Question: I am using matplotlib.pyplot for a little module I am developing (code appended). However, I can't work out how to customise the figure (increas figure size, change background canvas colour). How do I do this. I have tried 'fig = plt.figure(figsize=(16,8))' after 'self.fig, self.ax = plt.subplots()' and this does increase the figure size and add my buttons but shows my plot on a seperate figure. What is my simple mistake?

'''
# Setup the axes.
self.fig, self.ax = plt.subplots()
self.slider_ax = self.fig.add_axes([0.2, 0.03, 0.65, 0.03])
self.delete_ax = self.fig.add_axes([0.85, 0.84, 0.1, 0.04])
self.register_ax = self.fig.add_axes([0.85, 0.78, 0.1, 0.04])
self.add_ax = self.fig.add_axes([0.85, 0.72, 0.1, 0.04])
self.save_ax = self.fig.add_axes([0.85, 0.66, 0.1, 0.04])
self.reset_ax = self.fig.add_axes([0.85, 0.16, 0.1, 0.04])
self.quit_ax = self.fig.add_axes([0.85, 0.1, 0.1, 0.04])
# Make the slider
! self.slider = Slider(self.slider_ax, 'Frame', 0, 1,
valinit=0, valfmt='%1.2f', closedmin=True,
closedmax=False)
self.slider.on_changed(self.update)
#Make the buttons
self.del_button = Button(self.delete_ax, 'Delete')
self.del_button.on_clicked(self.delete)
self.reg_button = Button(self.register_ax, 'Register')
self.reg_button.on_clicked(self.register)
self.add_button = Button(self.add_ax, "Add")
self.add_button.on_clicked(self.add)
self.save_button = Button(self.save_ax, "Save")
self.save_button.on_clicked(self.save)
self.quit_button = Button(self.quit_ax, "Quit")
self.quit_button.on_clicked(self.quit)
self.reset_button = Button(self.reset_ax, "Reset")
self.reset_button.on_clicked(self.reset)
# Plot the first slice of the image
self.im = self.ax.imshow(np.array(raw_dicom_stack[0]), cmap = cm.gray)
'''
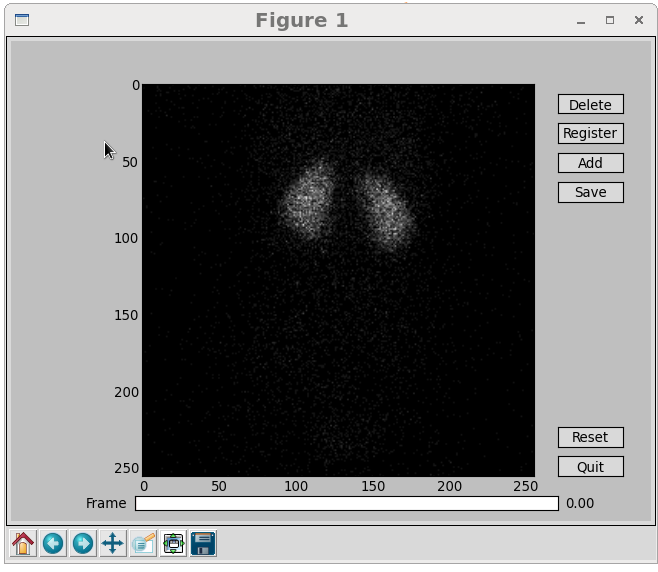
Answer: <URL>. One of them is 'figsize'. You can do
'''
self.fig, self.ax = plt.subplots(figsize=(16,8), ...)
'''
otherwise you can use figure methods once the figure is created
'''
self.fig.set_size_inches(16,8, forward=True)
'''
If you call 'self.fig = plt.figure()' after 'subplots', correctly, a second figure shows up. And as you add all the buttons to 'self.fig', they all go to the last defined.
At last: it would be probably better to create self.ax with add_axes, to be more coherent with all the other axes and have more control on his positioning
(elaborate the last sentence)
'self.ax' is a 'matplotlib.axes.AxesSubplot' object (the same that you would get from e.g. 'plt.subplot(111), while all the buttons are added to'matplotlib.axes.Axes'objects (created with'add_axes').
Putting axes and subplots together can give problems with the relative position of the plot with respect to the buttons and slider if the figure size is changed or the window resized.
I think that a consistent division of the space in the figure canvas, either using 'axes' or 'subplots', would be better to avoid such possible problems. So I suggest either to create the plotting axes as 'self.ax = fig.add_axes(...)' or to use something like <URL>.